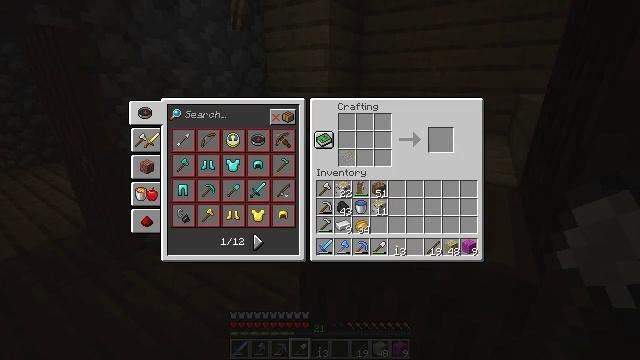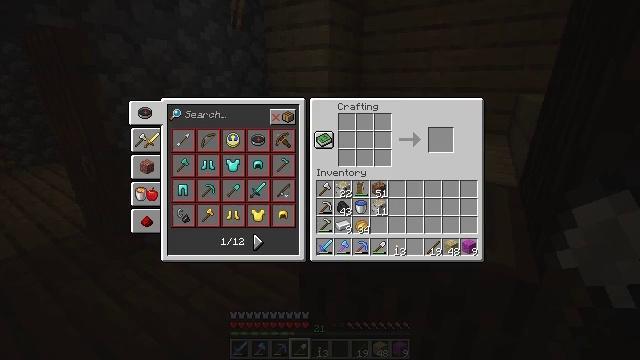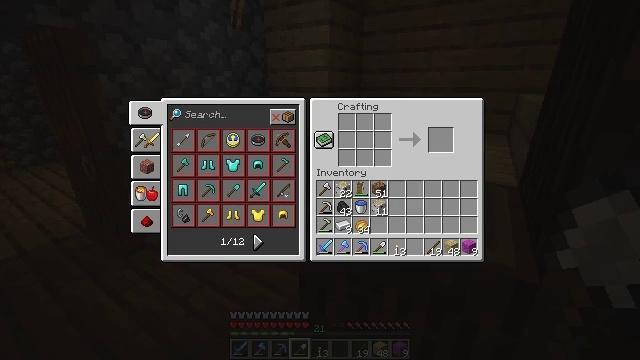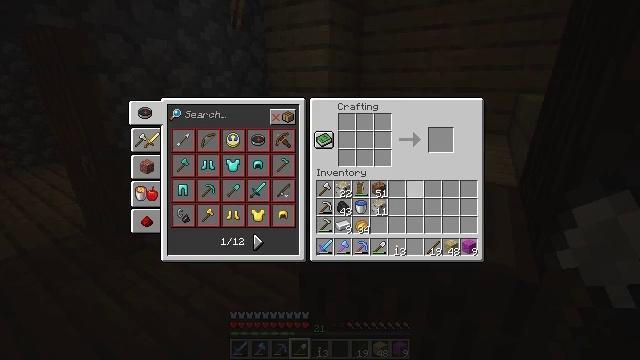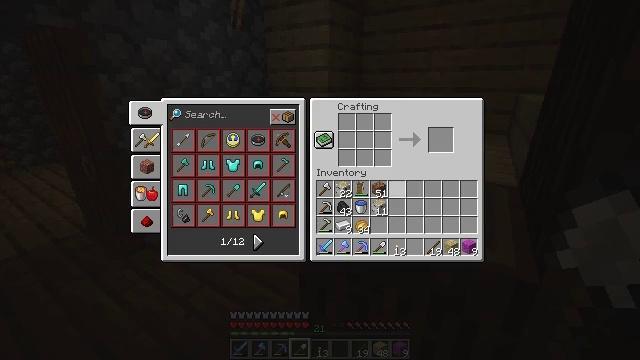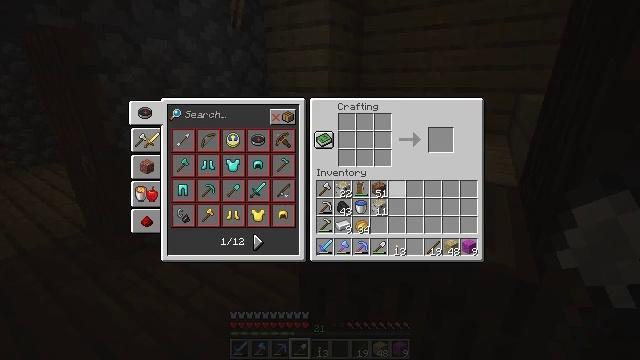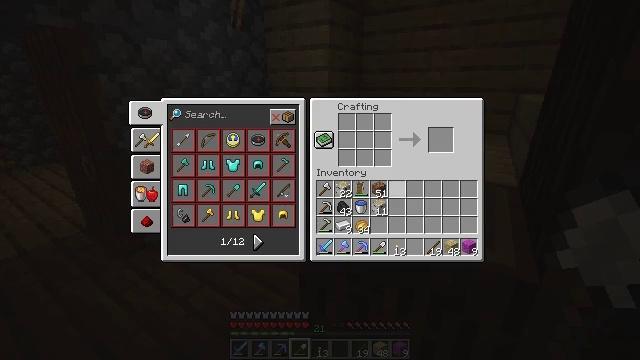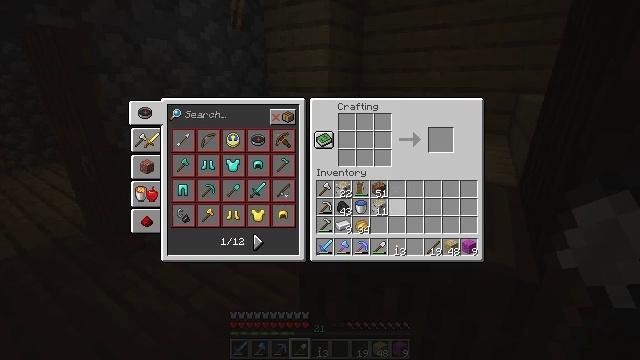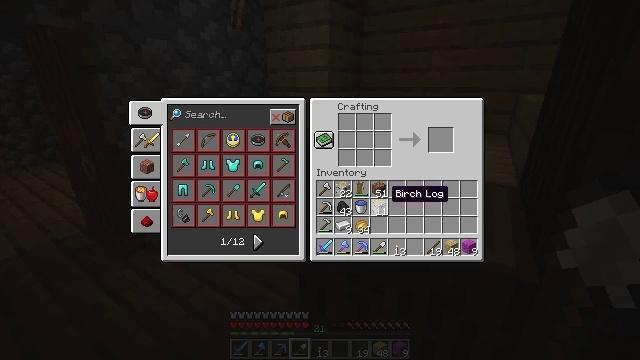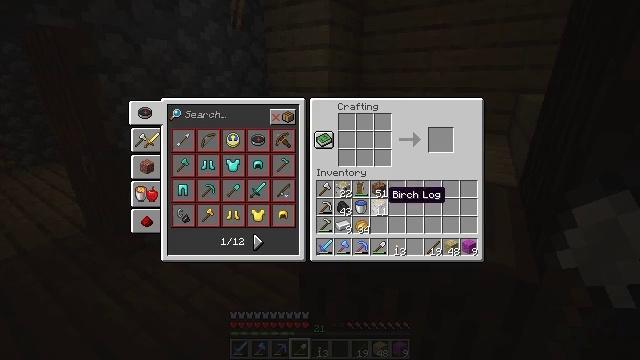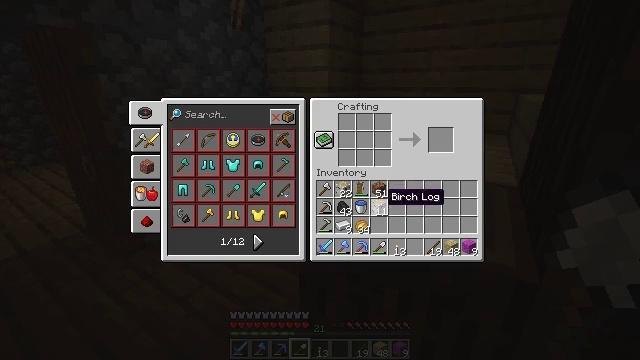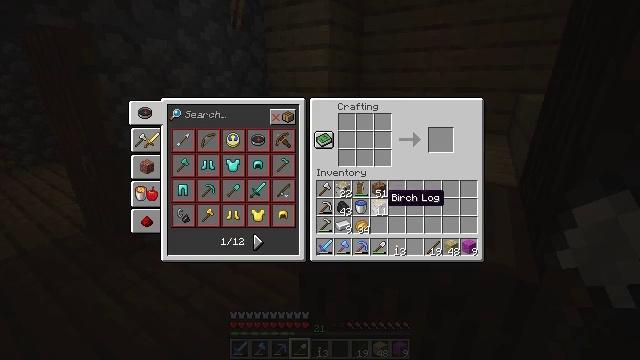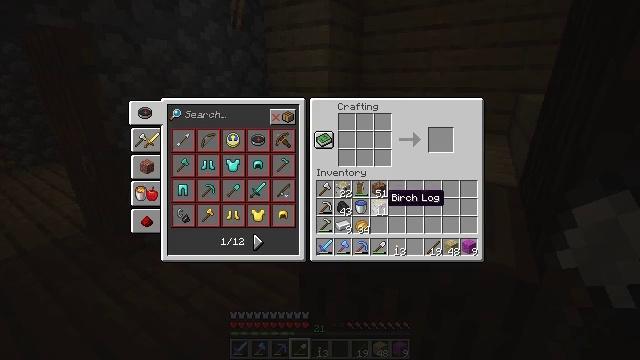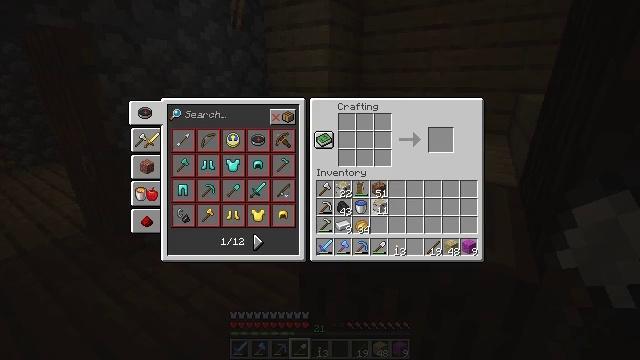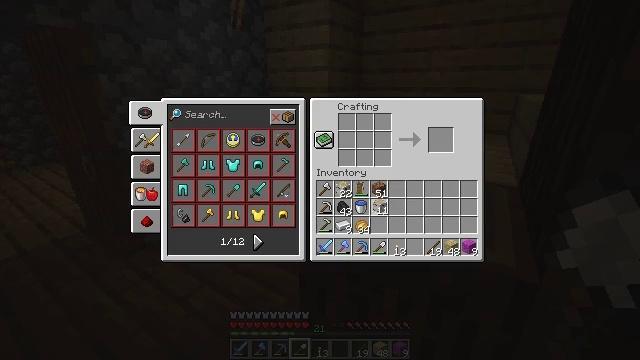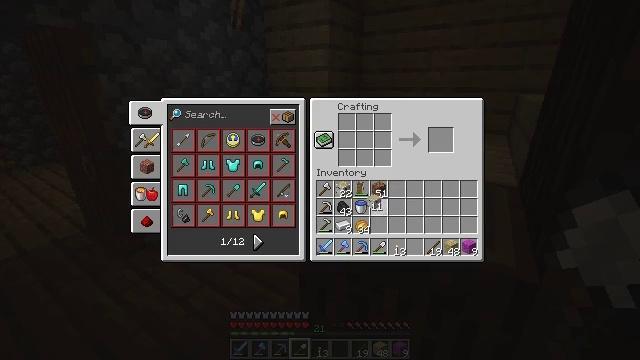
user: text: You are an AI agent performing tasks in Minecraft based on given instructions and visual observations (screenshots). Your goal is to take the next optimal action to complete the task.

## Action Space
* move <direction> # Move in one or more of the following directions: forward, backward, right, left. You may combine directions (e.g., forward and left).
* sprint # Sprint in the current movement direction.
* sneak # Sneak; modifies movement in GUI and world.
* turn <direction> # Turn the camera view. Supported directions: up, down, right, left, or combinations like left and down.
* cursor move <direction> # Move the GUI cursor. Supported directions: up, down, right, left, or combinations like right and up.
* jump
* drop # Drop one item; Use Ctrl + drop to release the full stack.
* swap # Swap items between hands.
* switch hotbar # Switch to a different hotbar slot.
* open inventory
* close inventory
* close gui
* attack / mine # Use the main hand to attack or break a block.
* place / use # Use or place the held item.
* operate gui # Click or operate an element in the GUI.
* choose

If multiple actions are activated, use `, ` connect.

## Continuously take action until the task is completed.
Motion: motion action
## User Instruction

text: Open the crafting table to craft a magenta bed.
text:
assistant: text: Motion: sneak, cursor move down, open gui
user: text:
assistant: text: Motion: no_op
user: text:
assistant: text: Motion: cursor move down
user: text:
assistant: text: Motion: cursor move left and down
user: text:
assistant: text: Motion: no_op
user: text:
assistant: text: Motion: no_op
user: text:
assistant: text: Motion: no_op
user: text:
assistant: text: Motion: no_op
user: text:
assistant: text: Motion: no_op
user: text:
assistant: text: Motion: no_op
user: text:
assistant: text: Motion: no_op
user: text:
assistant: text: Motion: no_op
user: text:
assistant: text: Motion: operate gui
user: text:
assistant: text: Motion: operate gui
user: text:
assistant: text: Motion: no_op
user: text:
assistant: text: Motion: cursor move left
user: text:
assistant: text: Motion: no_op
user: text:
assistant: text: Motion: no_op
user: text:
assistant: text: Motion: no_op
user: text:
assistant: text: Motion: no_op
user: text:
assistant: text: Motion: no_op
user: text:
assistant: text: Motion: no_op
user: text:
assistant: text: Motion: no_op
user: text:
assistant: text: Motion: no_op
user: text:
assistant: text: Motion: operate gui
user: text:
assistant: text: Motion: operate gui
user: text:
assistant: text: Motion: no_op
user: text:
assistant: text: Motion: no_op
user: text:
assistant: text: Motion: cursor move right
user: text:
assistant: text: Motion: cursor move right and down